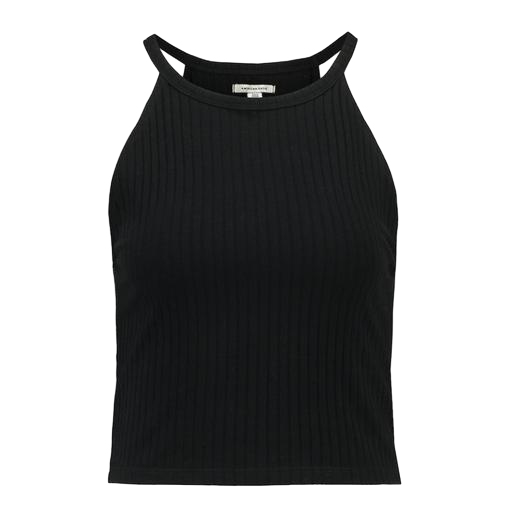
black ribbed tank top, black uo high neck tank top, black cropped tank top, white background